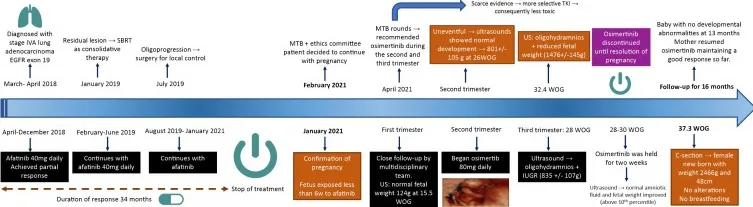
Timeline of clinical events from diagnosis to last follow-up appointment.
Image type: chart (chart)